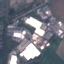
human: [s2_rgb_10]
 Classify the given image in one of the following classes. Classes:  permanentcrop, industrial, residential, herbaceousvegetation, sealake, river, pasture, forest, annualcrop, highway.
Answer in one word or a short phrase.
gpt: Industrial